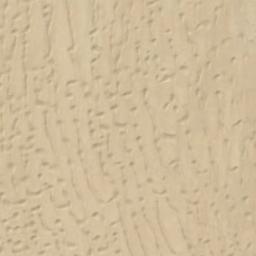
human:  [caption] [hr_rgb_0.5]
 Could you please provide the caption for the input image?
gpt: The desert has gray sand and many ravines .

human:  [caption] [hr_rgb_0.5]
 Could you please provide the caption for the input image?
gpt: There is three winding paths in this desert, And the color of the desert is orange-red .

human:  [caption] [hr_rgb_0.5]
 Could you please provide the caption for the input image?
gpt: The desert is full of white sand .

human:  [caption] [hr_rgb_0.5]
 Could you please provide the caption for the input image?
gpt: This is a yellow desert with wavy stripes .

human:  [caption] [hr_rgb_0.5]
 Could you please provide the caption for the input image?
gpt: A yellow desert with many dunes .